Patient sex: M
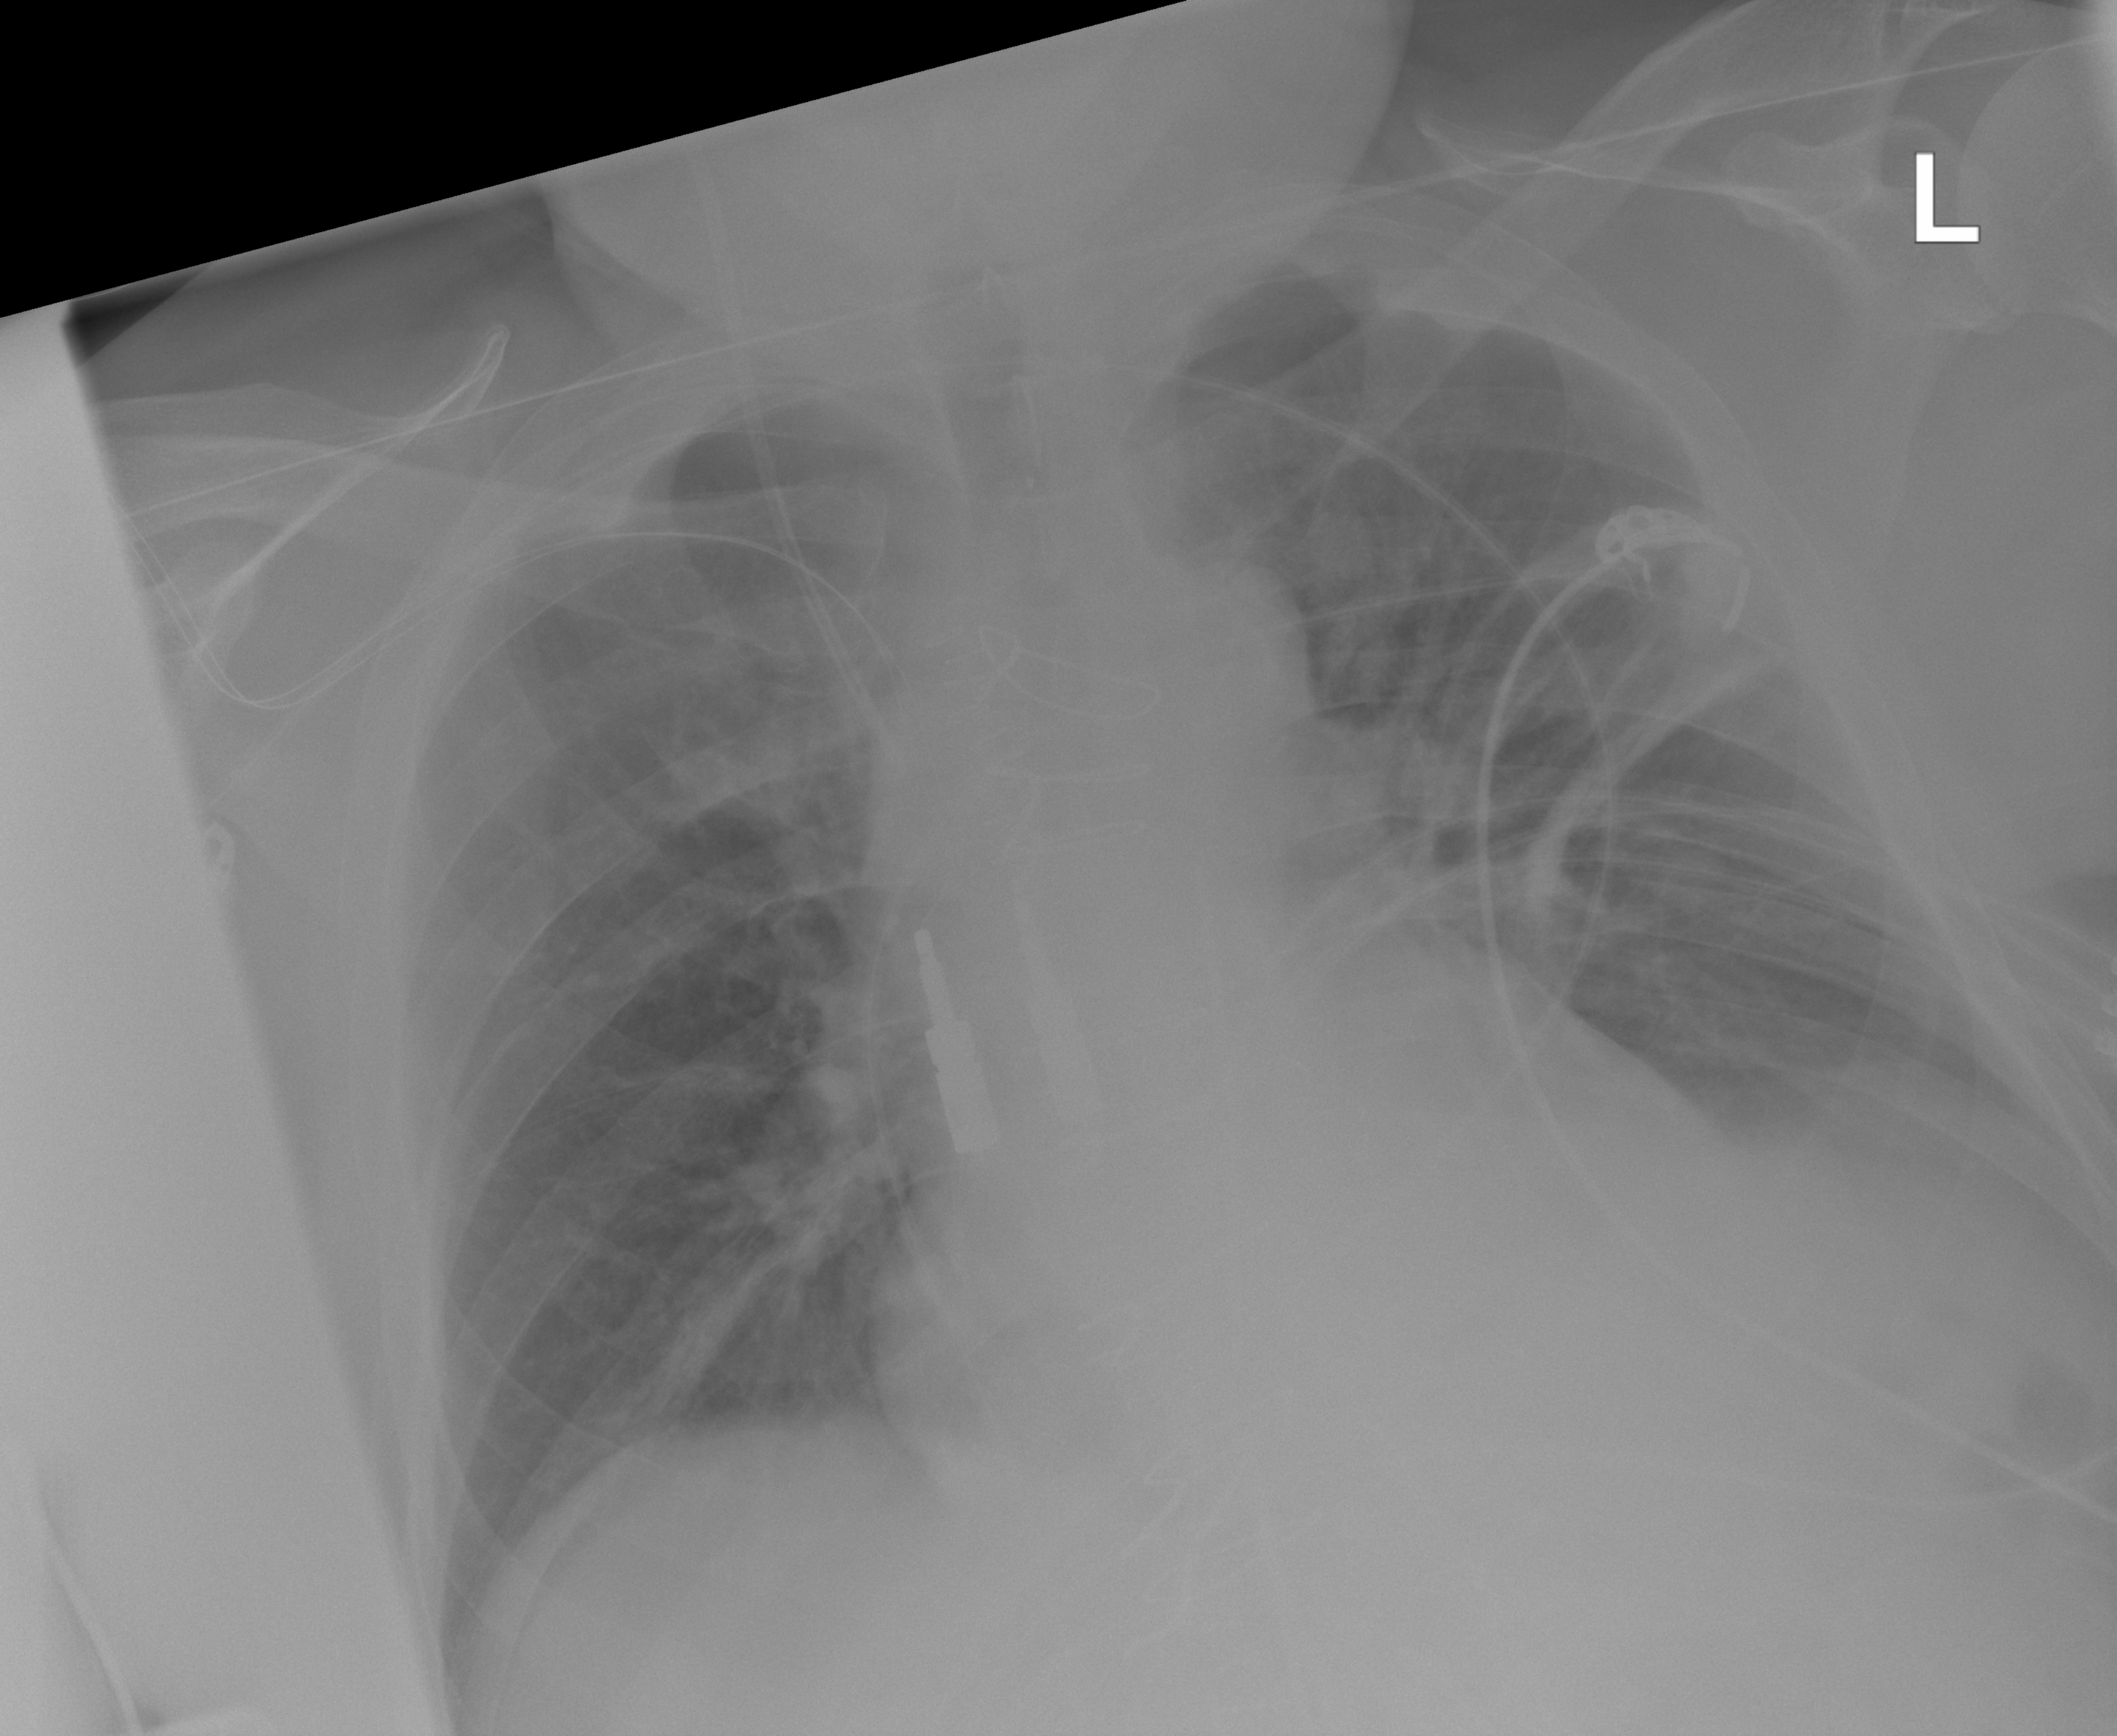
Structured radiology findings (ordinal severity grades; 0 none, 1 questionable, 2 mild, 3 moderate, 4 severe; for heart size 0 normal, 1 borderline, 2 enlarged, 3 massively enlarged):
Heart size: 0
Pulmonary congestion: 0
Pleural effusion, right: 0
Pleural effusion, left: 2
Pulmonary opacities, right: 0
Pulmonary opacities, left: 0
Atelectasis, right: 2
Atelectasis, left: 2